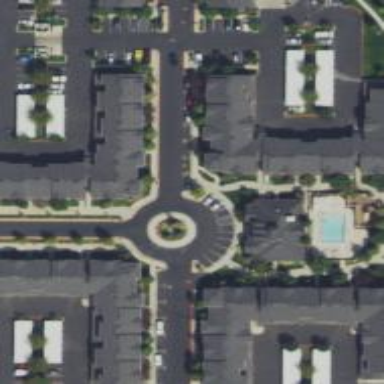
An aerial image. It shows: Roundabout.